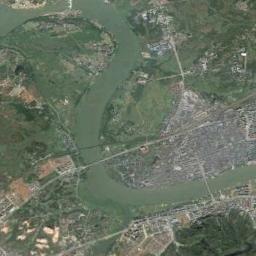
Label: river